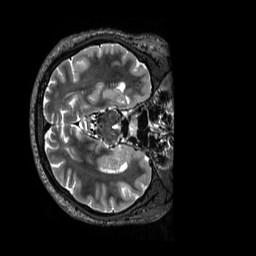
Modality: T2w
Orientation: axial
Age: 26
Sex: male
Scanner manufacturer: siemens
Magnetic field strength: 3 T
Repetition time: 3.2 s
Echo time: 0.728 s